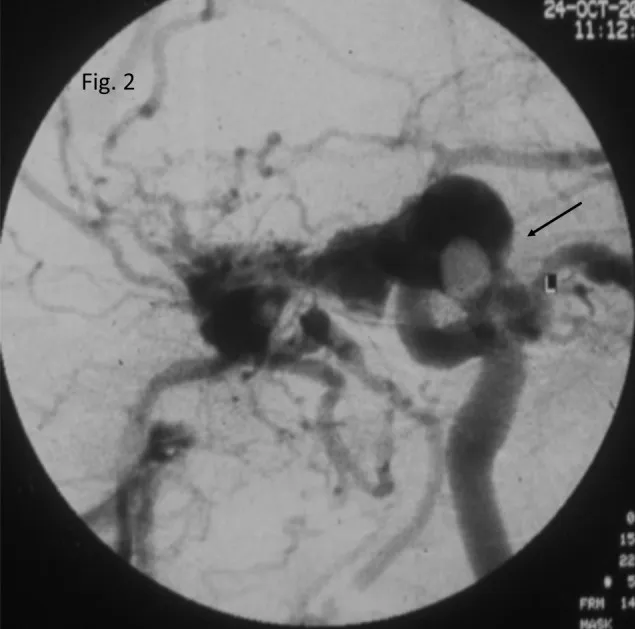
Digital subtraction angiography, antero-posterior view, left sided. Pooling of contrast material in the cavernous sinus with a direct communication (arrow) between the internal carotid artery and the cavernous sinus is seen, suggestive of Barrow's type A carotid cavernous fistula.
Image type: radiology (ct)